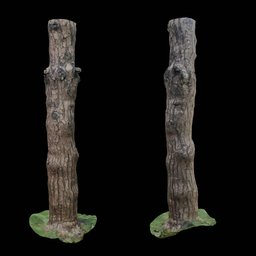
Label: nature